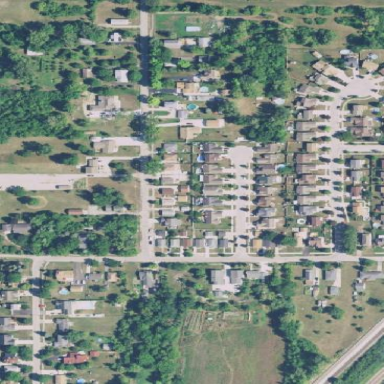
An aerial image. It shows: This residential area consists of single-family homes.